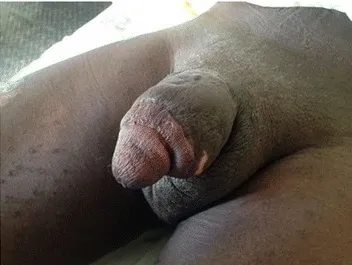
A picture of case report 2 when healed after 4 months.
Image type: medical_photograph (other_medical_photograph)